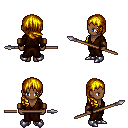
a pixel art fantasy rpg character, female body template, human, dark skin, brown robe, teal pants, blonde right-swept hairstyle, leather bracers, metal boots, spear, four views (front, back, left, right), 2x2 character sprite sheet, small pixel art, hard edges, no anti-aliasing